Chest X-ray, PA view. Patient: 47 years old, sex F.
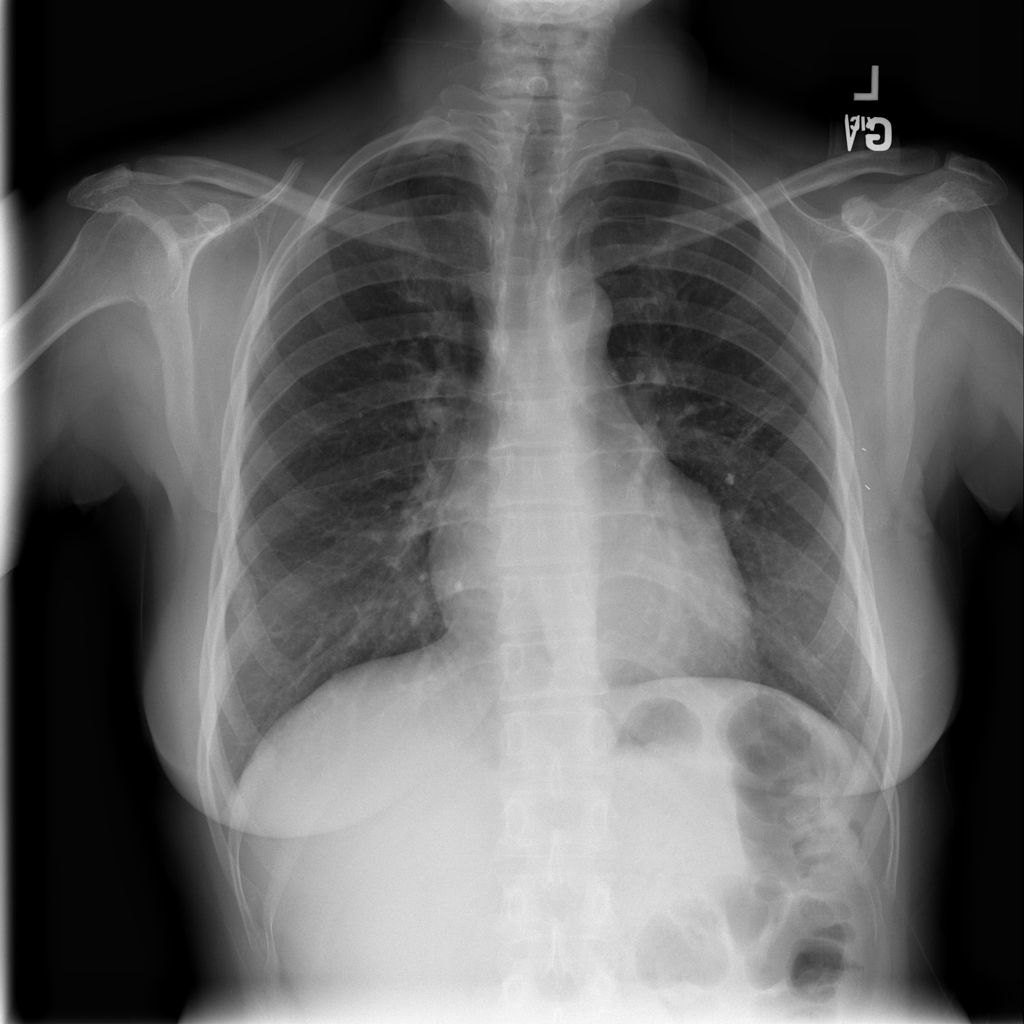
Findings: No Finding